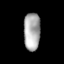
Tissue: lung
Cell type: Fibroblasts
Senescence score: 0.6409
Nuclear area (px): 613
Mean DAPI intensity: 170.71